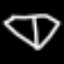
Label: diamond